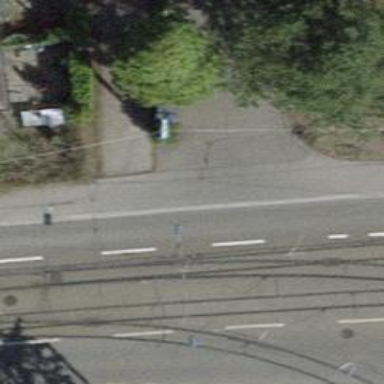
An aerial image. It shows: Unmarked crossing with traffic calming table.